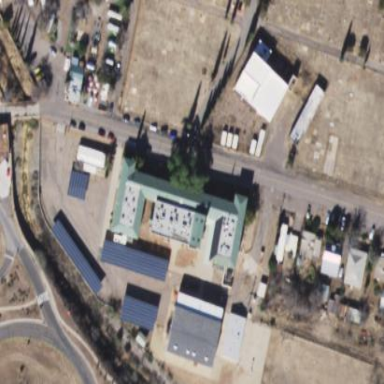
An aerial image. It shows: School building.